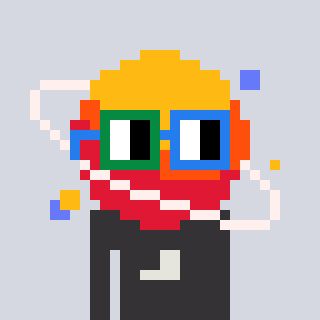
a pixel art character with square green and blue glasses, a saturn-shaped head and a grayscale-colored body on a cool background